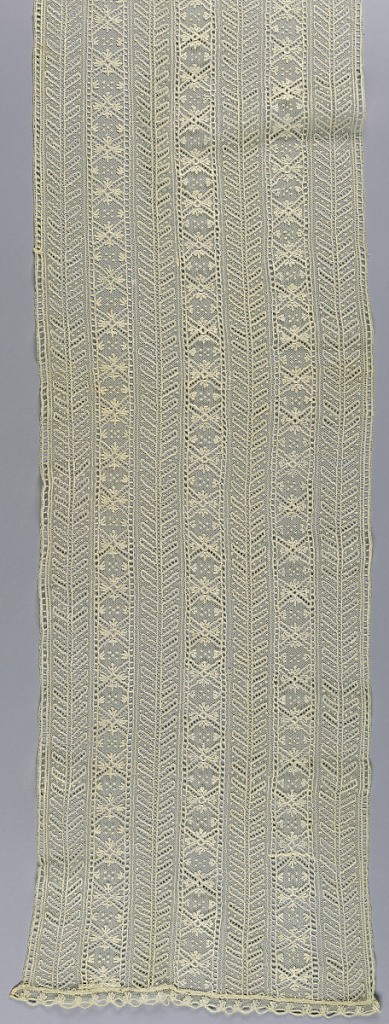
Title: Flounce
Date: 19th century
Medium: linen Technique: bobbin lace made in Lille style with heavy outlining thread
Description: Wide border with alternating vertical bands, one with a leafy pattern and the other with a geometrical design.